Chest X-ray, AP view. Patient: 54 years old, sex M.
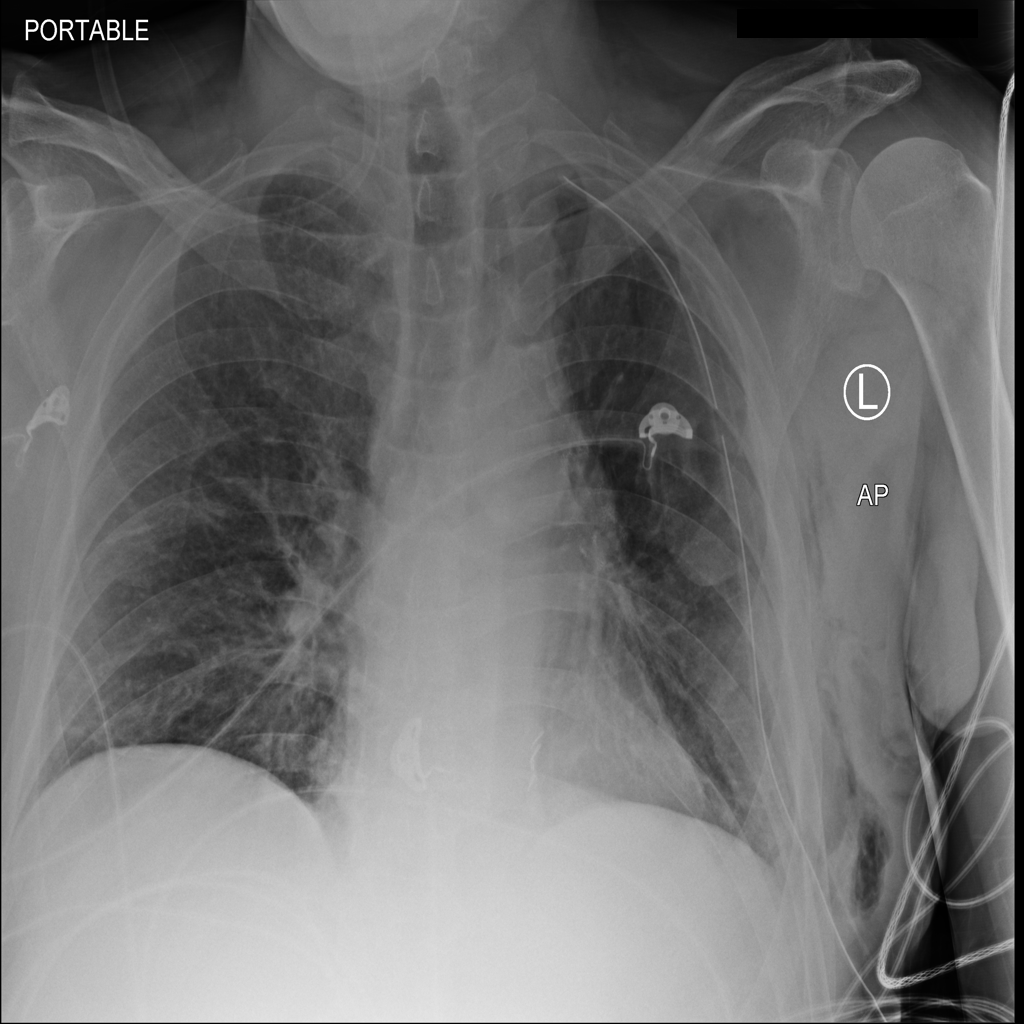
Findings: No Finding